Question: I migrated from Spring 3.1 to Spring 3.2.5. before migrating to Spring 3.2.5 everything seems to be working howerver when I updated my library some of my rest calls are returning a 400 Bad Request.
Here's the method
'''
@RequestMapping(value = AJAX_SEARCH_MED)
@ResponseBody
DataTablesAjaxResponse<ActiveMedicationView> ajaxSearchActiveMedication(
@PathVariable(PATH_PIN) String pin,
@RequestBody DataTablesAjaxRequest request);
'''
I already configured my mvc:annotation to this
'''
<bean id="contentNegotiationManager" class="org.springframework.web.accept.ContentNegotiationManagerFactoryBean">
<!-- Turn off working out content type based on URL file extension, should fall back to looking at the Accept headers -->
<property name="favorPathExtension" value="false" />
</bean>
'''
in my pom. I have this jackson marshalling library
'''
<dependency>
<groupId>org.codehaus.jackson</groupId>
<artifactId>jackson-mapper-asl</artifactId>
<version>1.9.10</version>
</dependency>
'''
However when making calls from data tables I always receive a bad request.

The code calling the method
'''
$('#prescriptionsTable').dataTable({
"bProcessing":true,
"bServerSide":true,
"bFilter":false,
"sAjaxSource":"/cms/ajax/patient/2012010000000009/active-medication.html",
"aoColumnDefs":[ //Other configurations here
'''
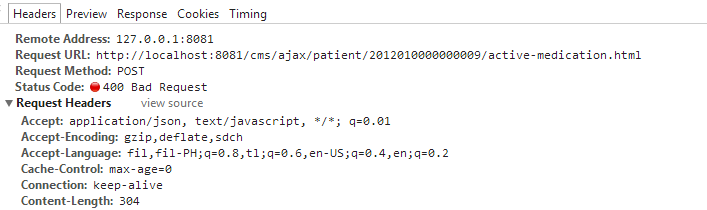
Answer: Try this configuration:
'''
@RequestMapping(value = AJAX_SEARCH_MED, method = RequestMethod.GET, headers="Content-Type=application/json")
@ResponseBody
public DataTablesAjaxResponse<ActiveMedicationView> ajaxSearchActiveMedication(
@PathVariable(PATH_PIN) String pin,
@RequestBody DataTablesAjaxRequest request)
{
// random code
};
'''
If this doesn't fix it we can try to dig further to identify the problem.